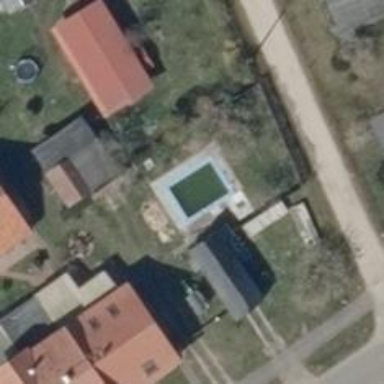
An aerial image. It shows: Swimming pool located in leisure land.